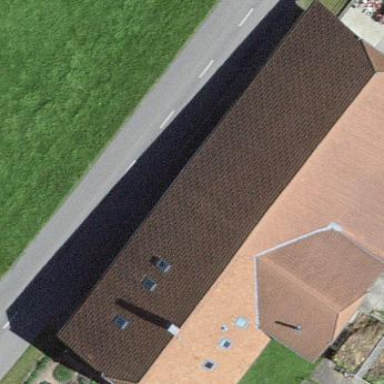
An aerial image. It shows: Farm building.